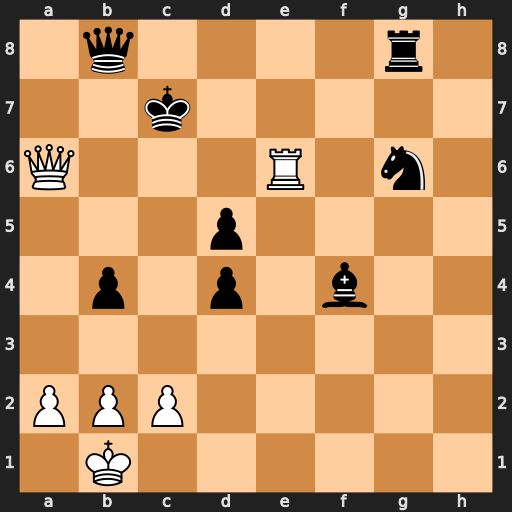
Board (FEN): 1q4r1/2k5/Q3R1n1/3p4/1p1p1b2/8/PPP5/1K6
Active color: w
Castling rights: -
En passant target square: -
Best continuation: Qc6+ Kd8 Qxd5+ Bd6 Rxd6+ Qxd6 Qxd6+